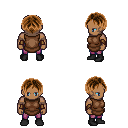
a pixel art fantasy rpg character, male body template, human, dark skin, brown tunic, magenta pants, brown parted hairstyle, leather bracers, black shoes, four views (front, back, left, right), 2x2 character sprite sheet, small pixel art, hard edges, no anti-aliasing